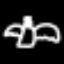
Label: angel